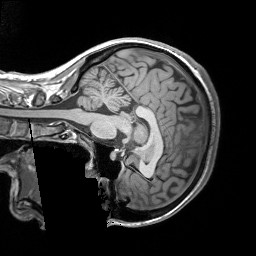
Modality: T1w
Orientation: sagittal
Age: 26
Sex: female
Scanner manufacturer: siemens
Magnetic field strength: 3 T
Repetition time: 1.9 s
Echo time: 0.00252 s